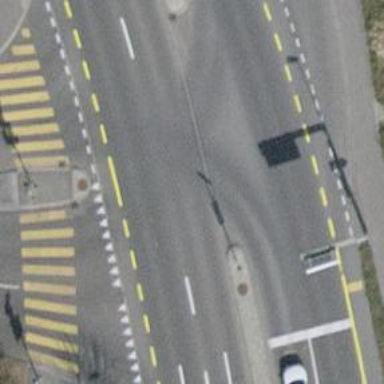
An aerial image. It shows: Road with traffic signals.